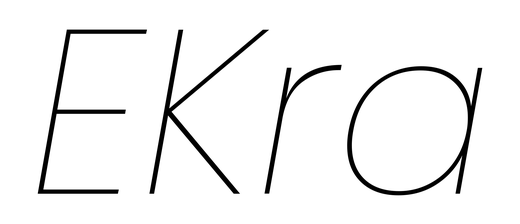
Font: Poppins-ThinItalic